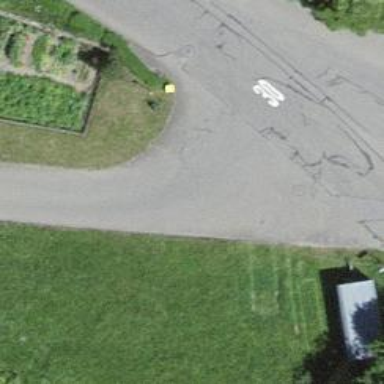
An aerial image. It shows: Residential road with asphalt surface and no sidewalk.